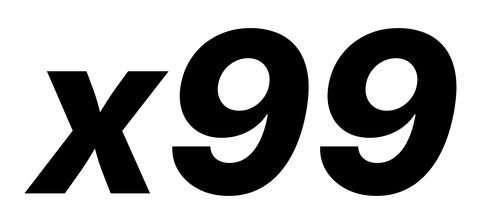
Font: Inter-Italic_ExtraBold_Italic